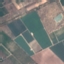
Land use / land cover: PermanentCrop